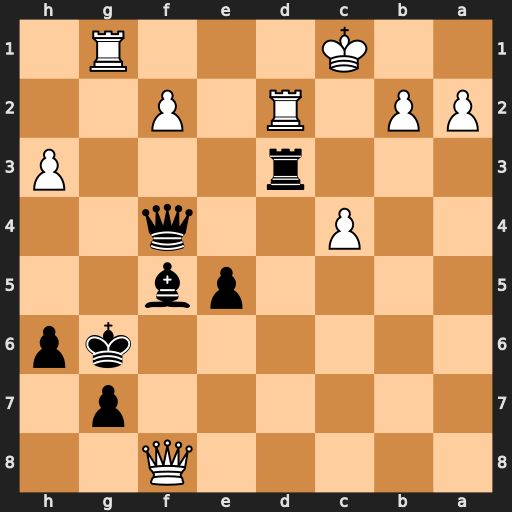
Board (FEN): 5Q2/6p1/6kp/4pb2/2P2q2/3r3P/PP1R1P2/2K3R1
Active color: b
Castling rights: -
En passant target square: -
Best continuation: Kh5 Qb4 Qe4 Rxd3 Qxd3 Qc3 Qb1+ Kd2 Qxg1